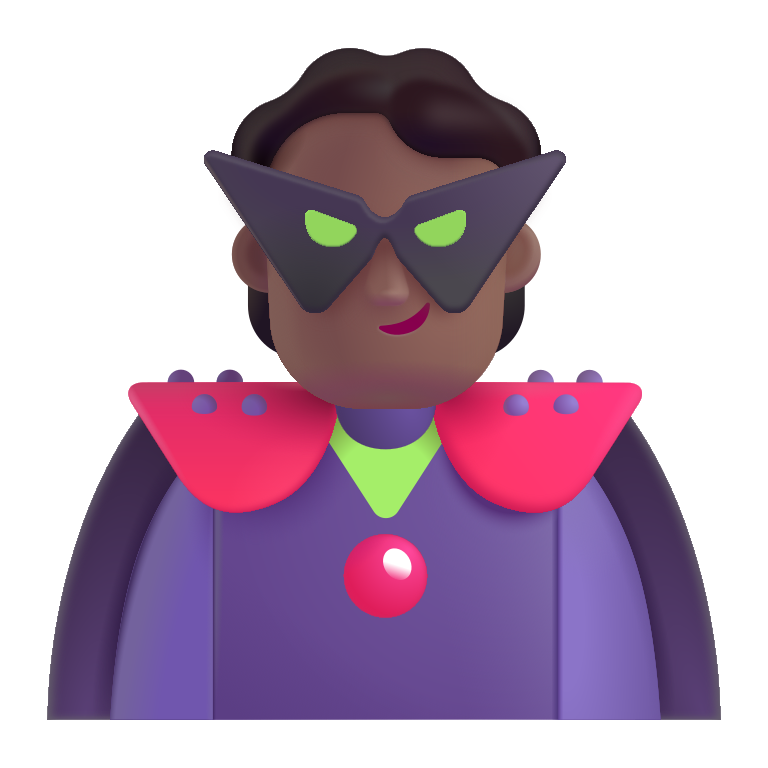
person supervillain color  dark